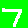
Digit: 7